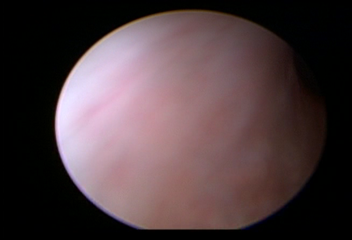
Modality: WLC
Class: Normal mucosa
Bladder cancer association: No